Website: walmart
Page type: customer-info-address
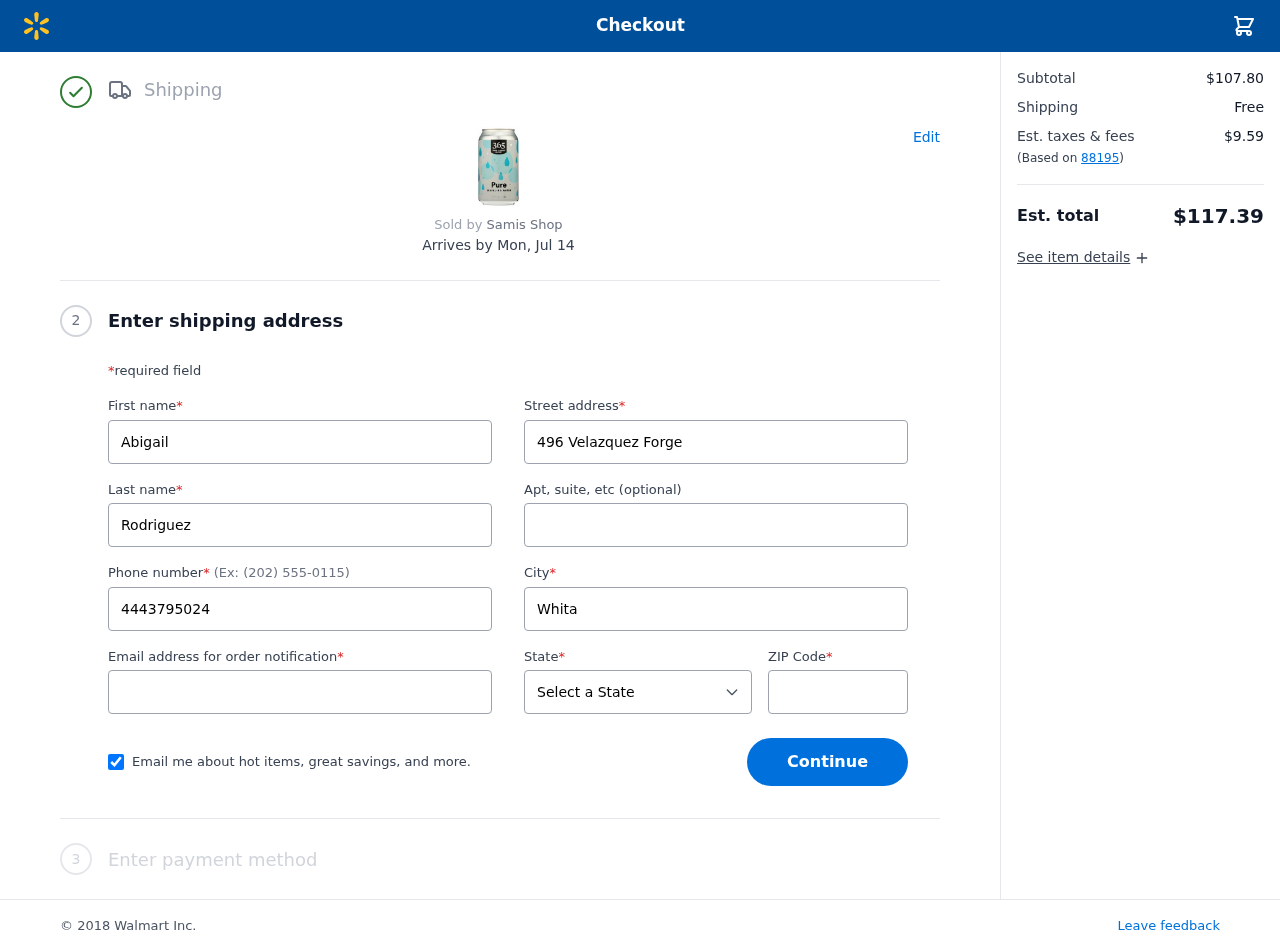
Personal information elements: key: PII_CITY
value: Whitakershire
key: PII_EMAIL
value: abigail.rodriguez@yahoo.com
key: PII_FIRSTNAME
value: Abigail
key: PII_LASTNAME
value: Rodriguez
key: PII_PHONE
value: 4443795024
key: PII_POSTCODE
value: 88195
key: PII_STATE
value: Iowa
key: PII_STREET
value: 496 Velazquez Forge
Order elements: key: ORDER_DELIVERY_DATE
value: Mon, Jul 14
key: ORDER_SUBTOTAL
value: $107.80
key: ORDER_SHIPPING_COST
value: Free
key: ORDER_TAX
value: $9.59
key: ORDER_TOTAL
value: $117.39